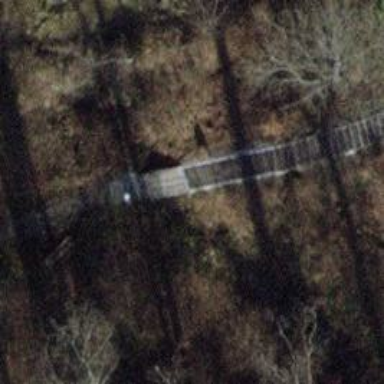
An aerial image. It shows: Footway bridge with concrete surface.